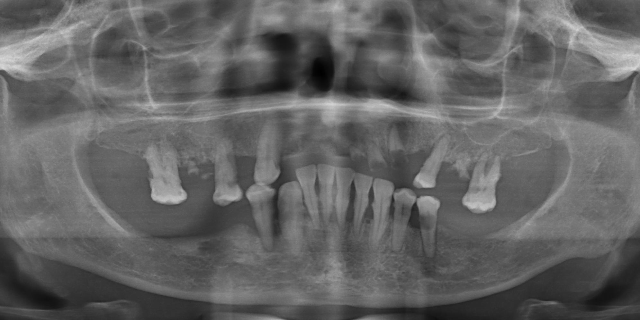
adult